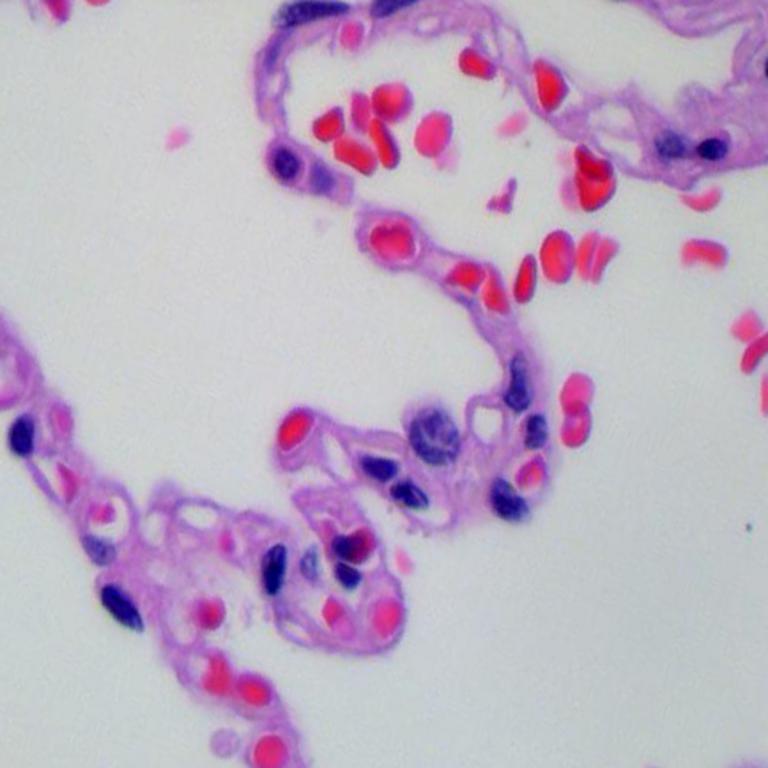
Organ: lung
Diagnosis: benign